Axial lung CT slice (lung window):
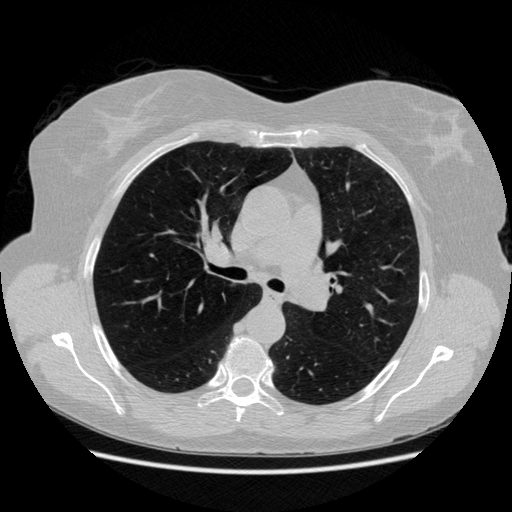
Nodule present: no